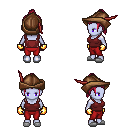
a pixel art fantasy rpg character, female body template, dark elf, purple skin, maroon pirate shirt, red pants, ruby red long topknot hairstyle, leather cap, gold gloves, white slippers, four views (front, back, left, right), 2x2 character sprite sheet, small pixel art, hard edges, no anti-aliasing